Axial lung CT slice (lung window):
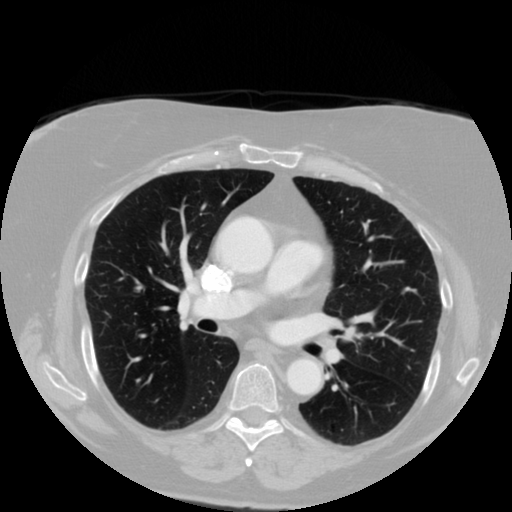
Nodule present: no